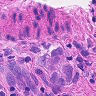
Metastatic tissue present: no